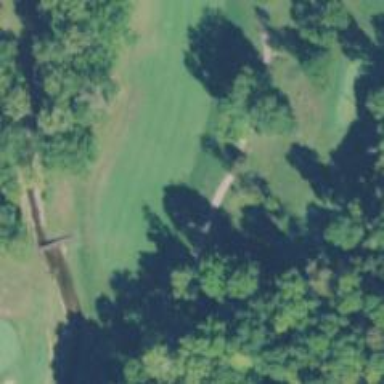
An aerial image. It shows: Golf hole.